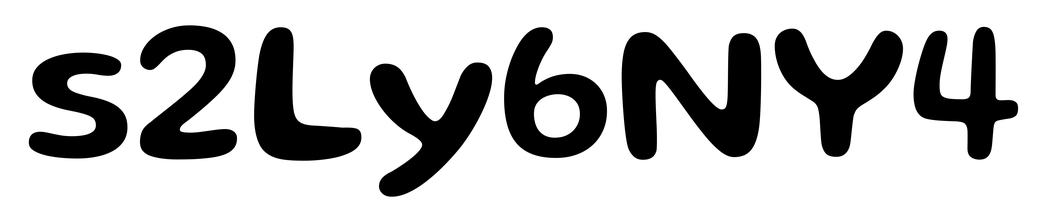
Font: Gluten_Medium